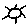
Label: sun